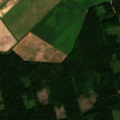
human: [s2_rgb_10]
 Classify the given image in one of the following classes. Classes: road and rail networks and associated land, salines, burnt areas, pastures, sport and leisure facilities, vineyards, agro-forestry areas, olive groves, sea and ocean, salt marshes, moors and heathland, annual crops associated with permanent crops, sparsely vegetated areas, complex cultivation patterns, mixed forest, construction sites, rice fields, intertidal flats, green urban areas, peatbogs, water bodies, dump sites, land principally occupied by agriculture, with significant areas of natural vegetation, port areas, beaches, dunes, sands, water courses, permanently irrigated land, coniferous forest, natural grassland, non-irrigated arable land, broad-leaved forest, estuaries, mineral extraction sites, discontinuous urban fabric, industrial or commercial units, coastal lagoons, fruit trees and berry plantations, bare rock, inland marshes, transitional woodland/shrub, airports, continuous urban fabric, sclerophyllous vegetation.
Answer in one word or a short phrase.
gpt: non-irrigated arable land, coniferous forest, mixed forest, transitional woodland/shrub